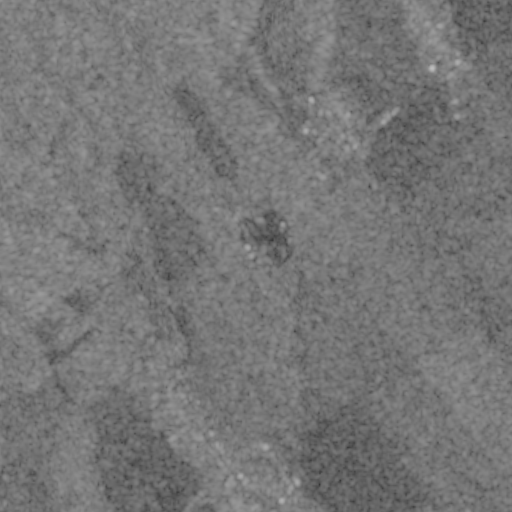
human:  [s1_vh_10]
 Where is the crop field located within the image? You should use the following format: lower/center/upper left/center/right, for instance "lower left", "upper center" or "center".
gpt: The crop field is located in the upper right of the image.
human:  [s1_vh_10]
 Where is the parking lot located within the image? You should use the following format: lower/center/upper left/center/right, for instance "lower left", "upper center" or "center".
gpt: The parking lot is located in the upper right of the image.
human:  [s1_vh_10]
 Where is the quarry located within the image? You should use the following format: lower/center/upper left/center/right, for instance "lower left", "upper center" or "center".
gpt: The quarry is located in the center left of the image.
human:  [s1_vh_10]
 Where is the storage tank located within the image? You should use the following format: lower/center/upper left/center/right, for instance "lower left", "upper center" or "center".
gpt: The storage tank is located in the upper right of the image.
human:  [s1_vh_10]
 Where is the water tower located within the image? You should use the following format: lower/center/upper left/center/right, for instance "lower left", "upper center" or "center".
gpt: The water tower is located in the upper right of the image.
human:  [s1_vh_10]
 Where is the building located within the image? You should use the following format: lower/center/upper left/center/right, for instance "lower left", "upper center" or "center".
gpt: There is no building in the image.

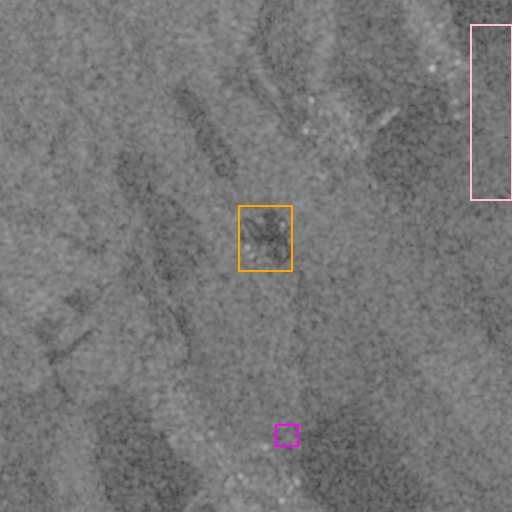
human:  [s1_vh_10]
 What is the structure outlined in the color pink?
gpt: The structure outlined in pink is a crop field.
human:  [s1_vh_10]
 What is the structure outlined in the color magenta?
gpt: The structure outlined in magenta is a park.
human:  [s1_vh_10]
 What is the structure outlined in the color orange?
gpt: The structure outlined in orange is a quarry.
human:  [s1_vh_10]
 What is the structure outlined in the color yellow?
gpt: There is no yellow outline.